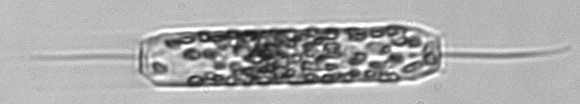
Label: Ditylum_brightwellii